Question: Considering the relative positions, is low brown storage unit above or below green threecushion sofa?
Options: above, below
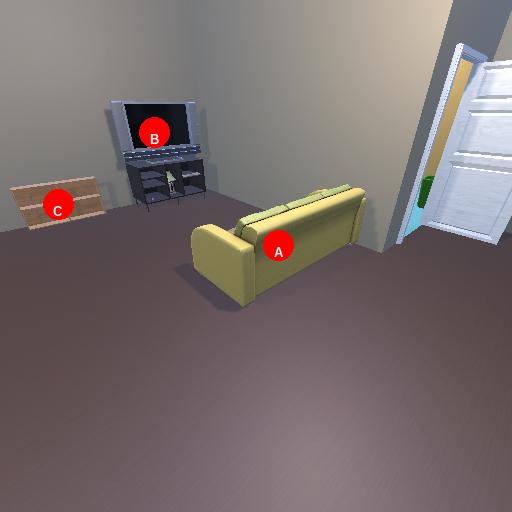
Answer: above